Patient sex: M
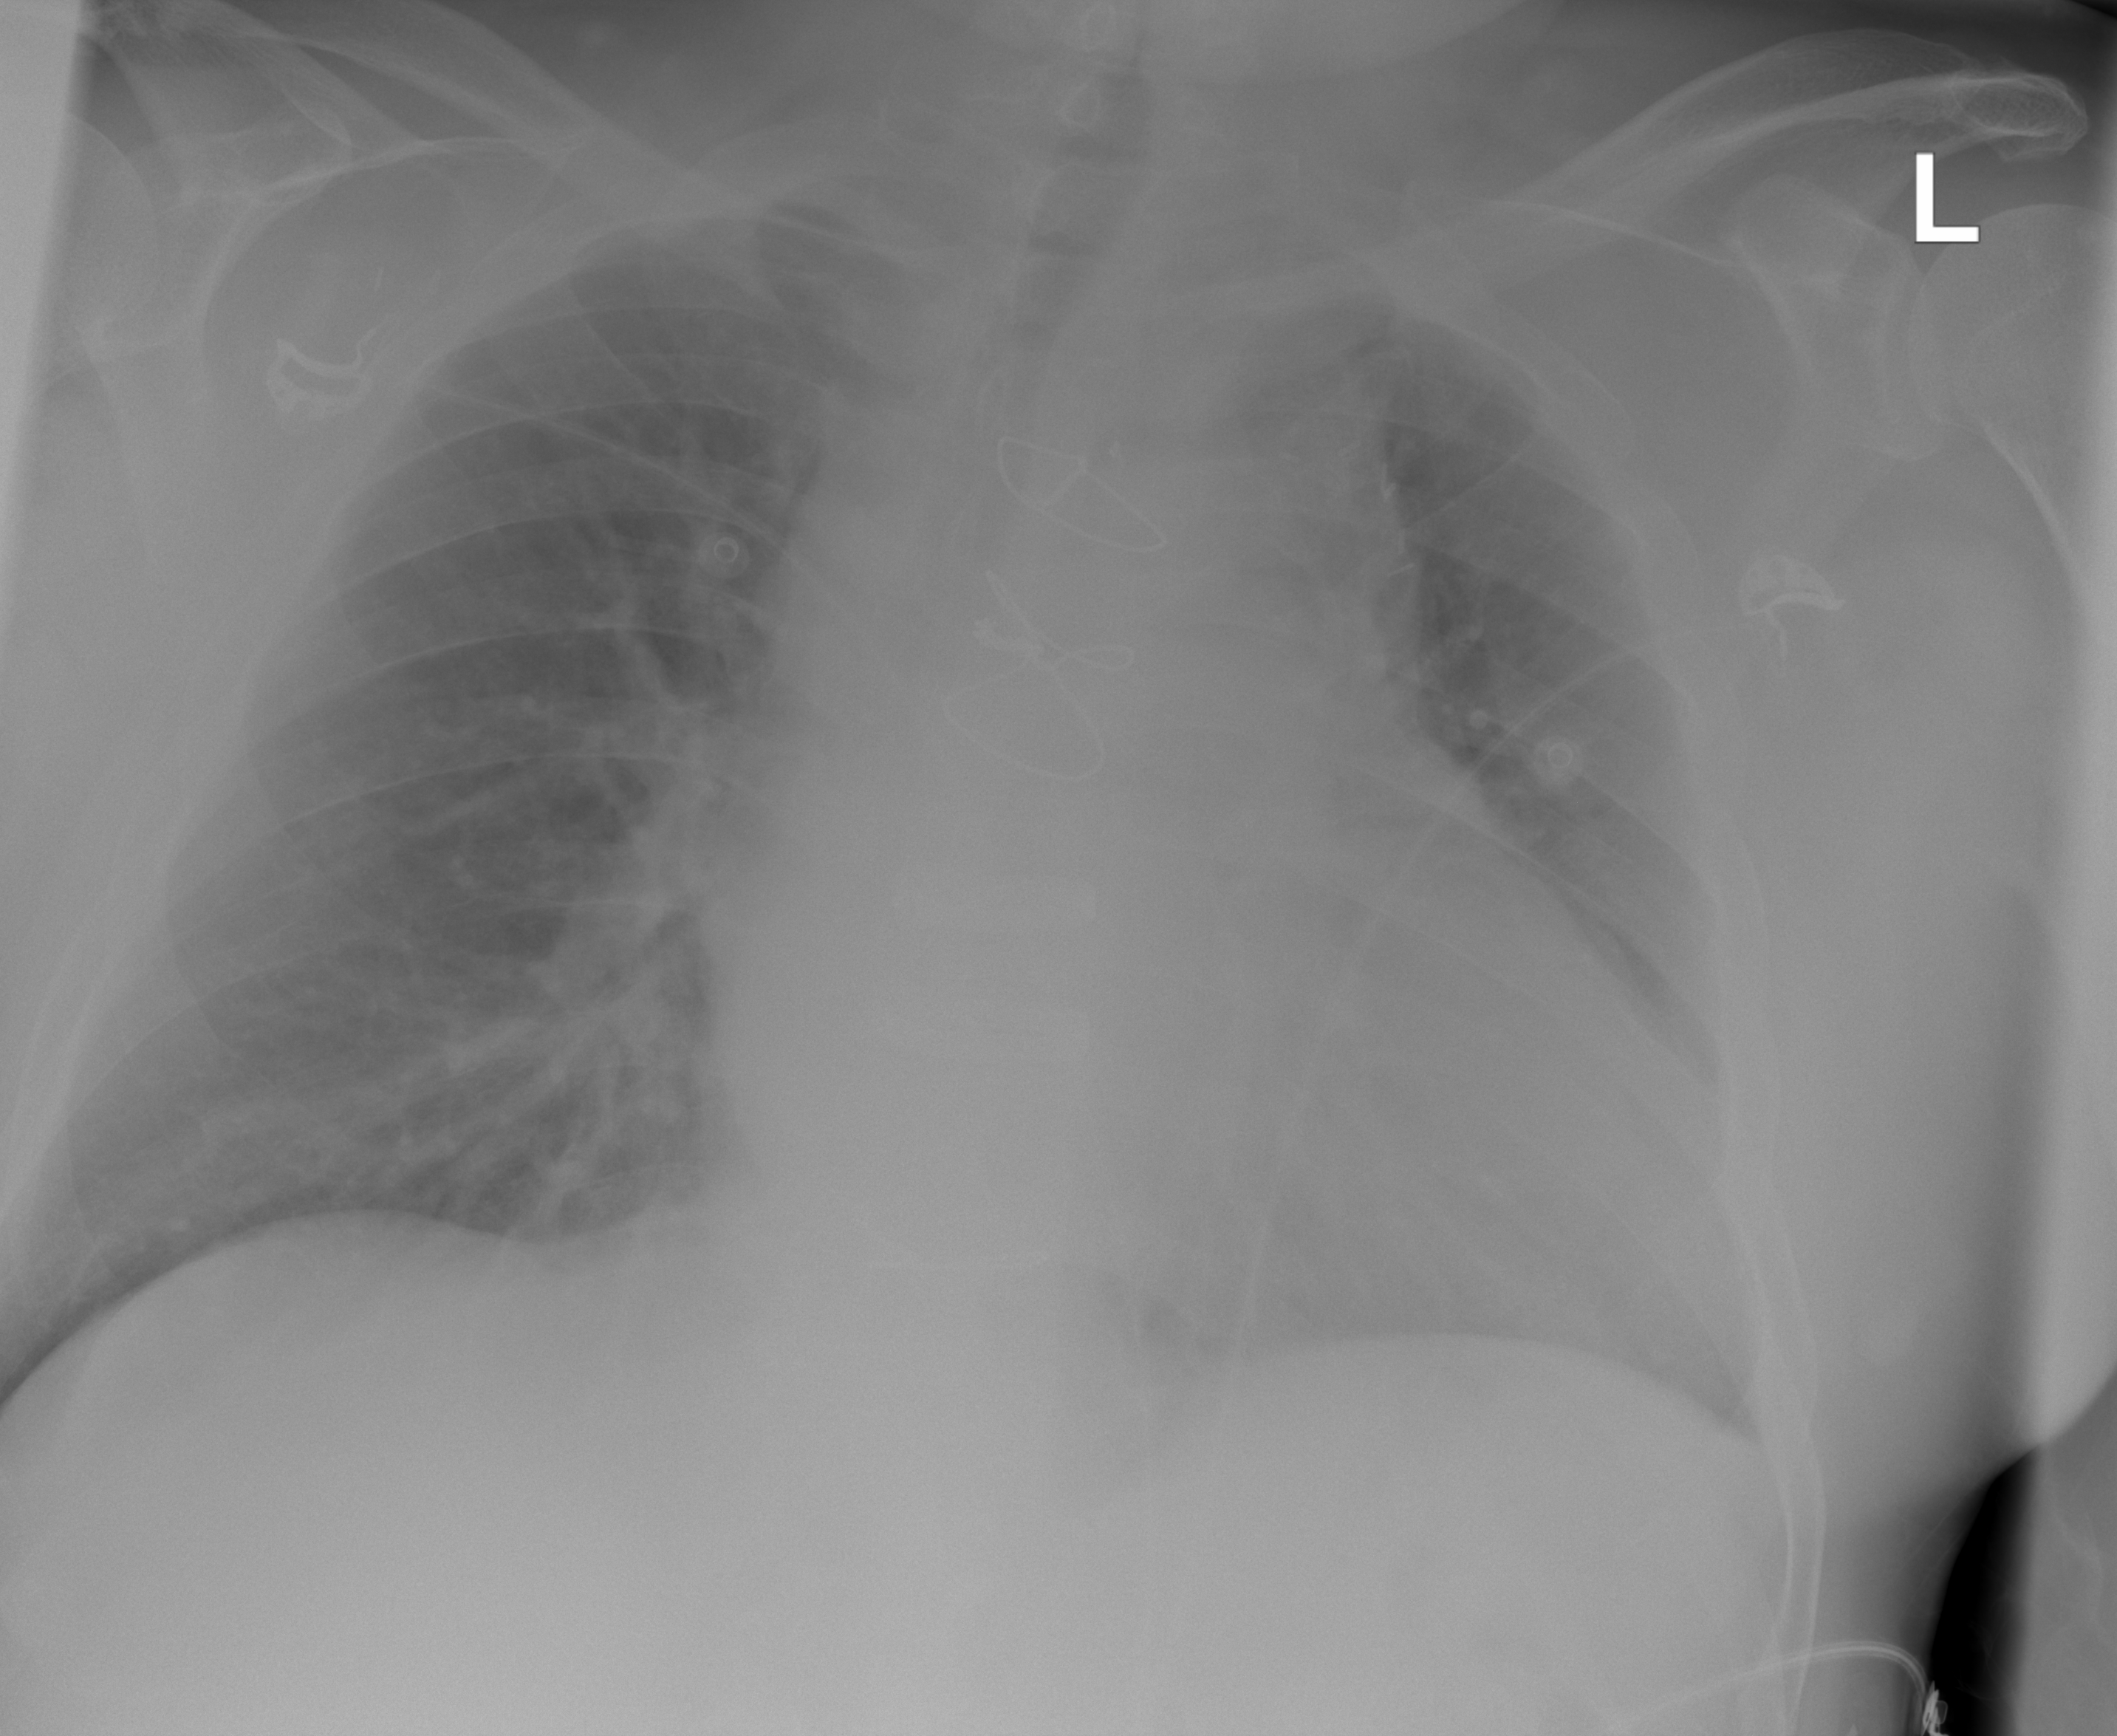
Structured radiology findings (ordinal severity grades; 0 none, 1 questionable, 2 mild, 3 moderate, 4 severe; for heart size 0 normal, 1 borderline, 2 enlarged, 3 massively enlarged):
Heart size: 2
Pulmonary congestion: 0
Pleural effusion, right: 0
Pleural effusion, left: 2
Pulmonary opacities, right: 0
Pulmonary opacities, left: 0
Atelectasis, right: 2
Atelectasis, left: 2